Question: This is my array:

When I used mysqli_query in a script, this style worked:
'''
while ($printTest = mysqli_fetch_array($results)) {
echo $printTest['id'] . "<br />";
echo $printTest['questions'] . "<br />";
echo $printTest['answers'] . "<br />";
}
'''
I can't figure out how to do the same thing with a PDO created array. With PDO, I can use foreach, like this:
'''
foreach ($queryRows as $test=>questions){
echo $test;
}
'''
Unfortunately, that doesn't give me access to 'id' and 'answers' in the same loop - which is important to me.
This is how I'm getting my PDO-generated array, currently:
'''
$queryRows = $this->dbh->query("SELECT id, questions, answers FROM qarows WHERE usr = '$this->username'");
$queryRows = $queryRows->fetchAll(PDO::FETCH_ASSOC);
'''
How do I access all 3 columns of my array, in a loop?
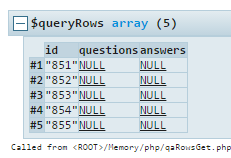
Answer: It's still the same fetch rows from db. Its still the same multi dimensional structure:
'''
$select = $this->dbh->prepare('SELECT id, questions, answers FROM qarows WHERE usr = :usr');
$select->bindParam(':usr', $this->username);
$select->execute();
$queryRows = $select->fetchAll(PDO::FETCH_ASSOC);
foreach ($queryRows as $questions){
echo $questions['id'] . '<br/>';
}
'''
Or the look a like mysqli:
'''
$select = $this->dbh->prepare('SELECT id, questions, answers FROM qarows WHERE usr = :usr');
$select->bindParam(':usr', $this->username);
$select->execute();
while($printTest = $select->fetch(PDO::FETCH_ASSOC)) {
echo $printTest['id'] . "<br />";
echo $printTest['questions'] . "<br />";
echo $printTest['answers'] . "<br />";
}
'''